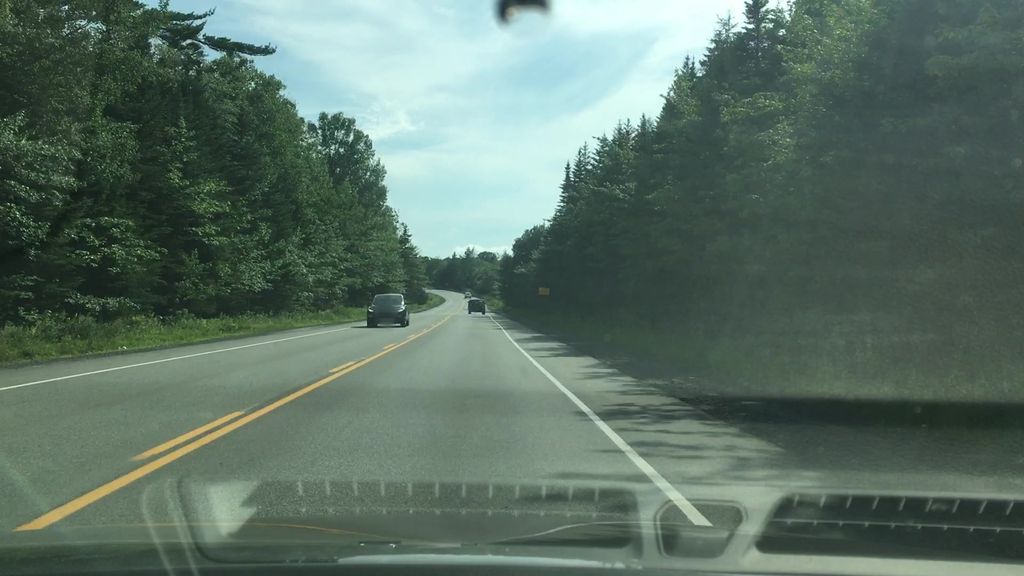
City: halifax